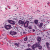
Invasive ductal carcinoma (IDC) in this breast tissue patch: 0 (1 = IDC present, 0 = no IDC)